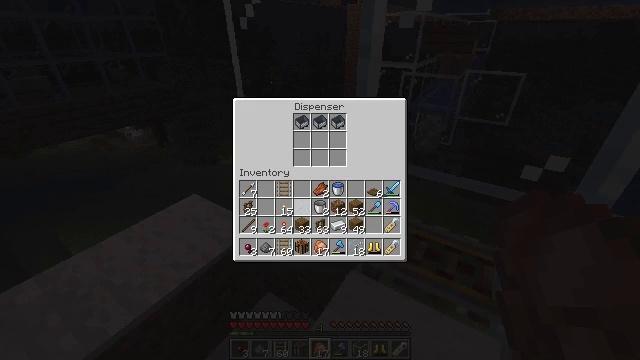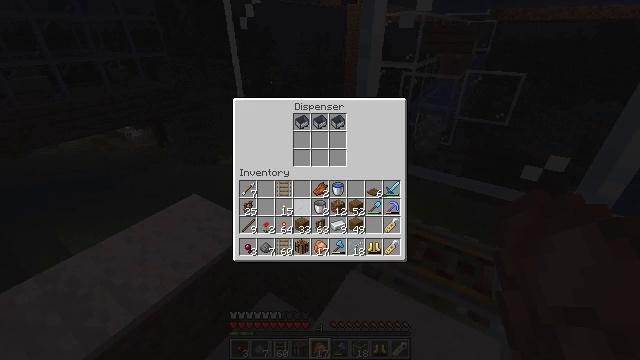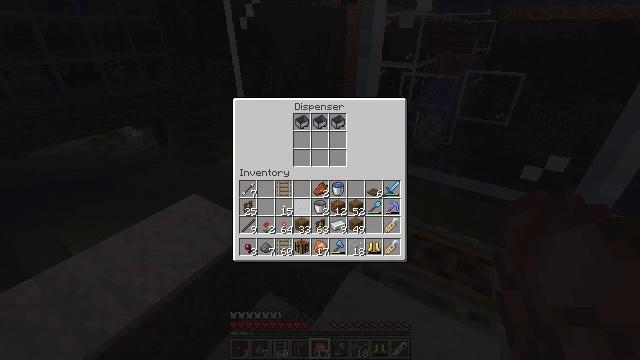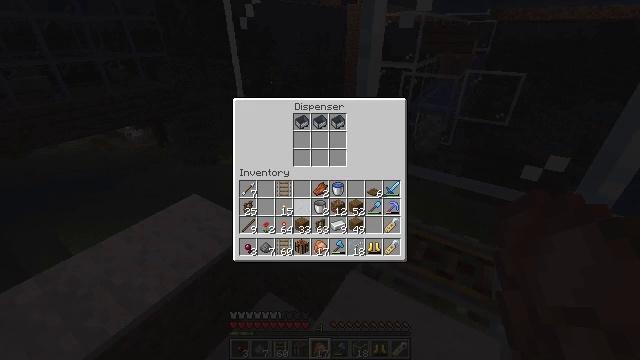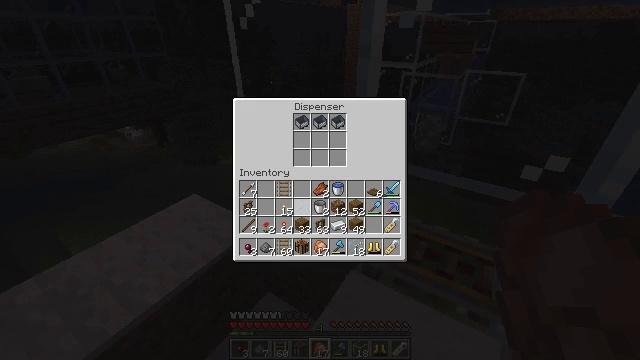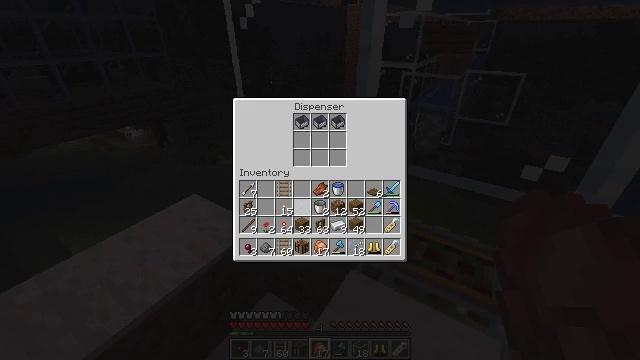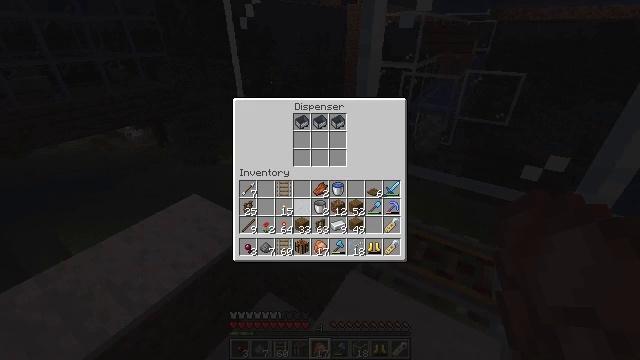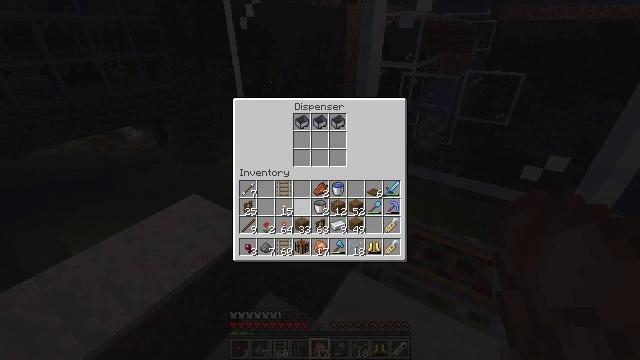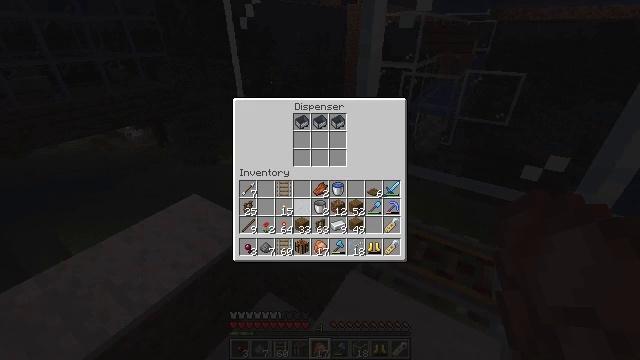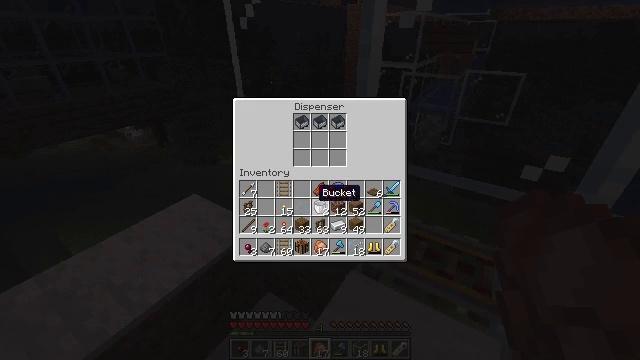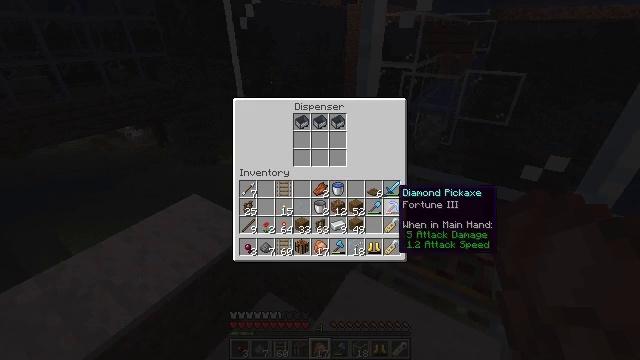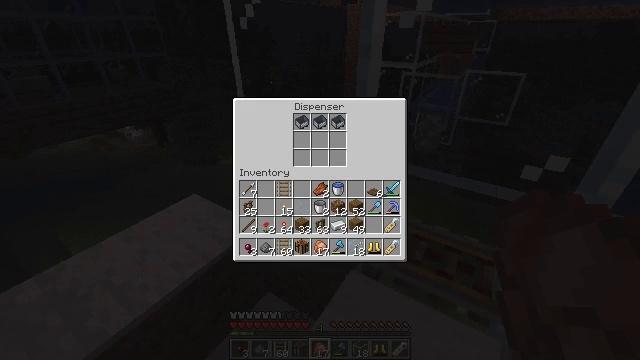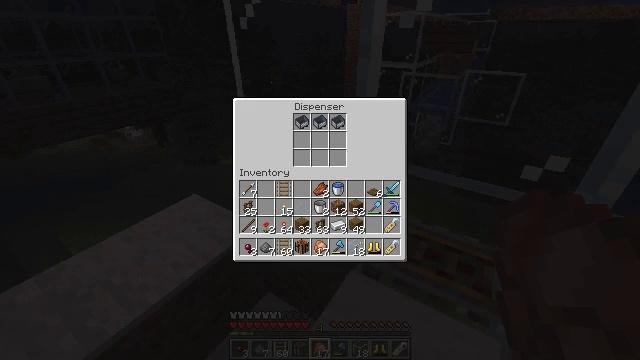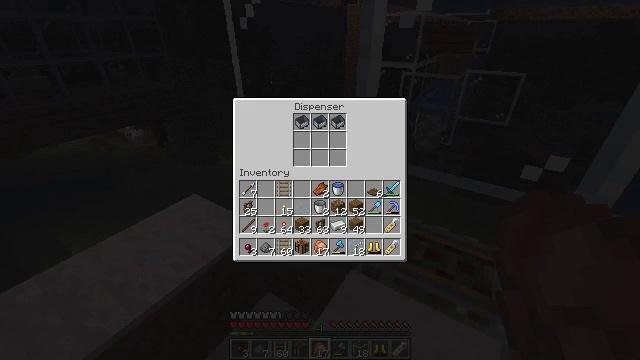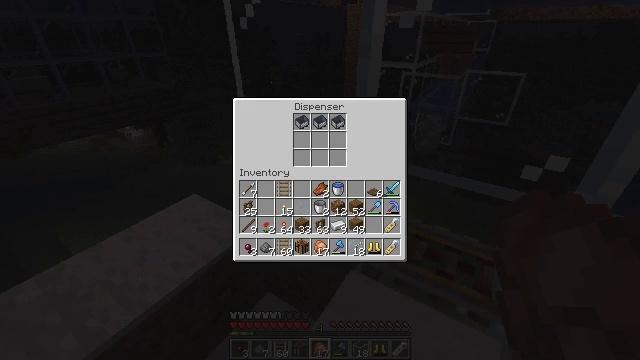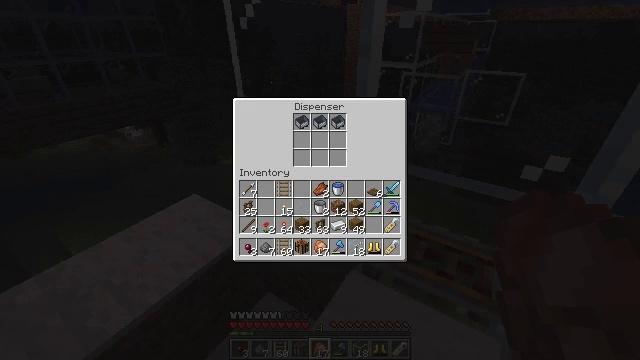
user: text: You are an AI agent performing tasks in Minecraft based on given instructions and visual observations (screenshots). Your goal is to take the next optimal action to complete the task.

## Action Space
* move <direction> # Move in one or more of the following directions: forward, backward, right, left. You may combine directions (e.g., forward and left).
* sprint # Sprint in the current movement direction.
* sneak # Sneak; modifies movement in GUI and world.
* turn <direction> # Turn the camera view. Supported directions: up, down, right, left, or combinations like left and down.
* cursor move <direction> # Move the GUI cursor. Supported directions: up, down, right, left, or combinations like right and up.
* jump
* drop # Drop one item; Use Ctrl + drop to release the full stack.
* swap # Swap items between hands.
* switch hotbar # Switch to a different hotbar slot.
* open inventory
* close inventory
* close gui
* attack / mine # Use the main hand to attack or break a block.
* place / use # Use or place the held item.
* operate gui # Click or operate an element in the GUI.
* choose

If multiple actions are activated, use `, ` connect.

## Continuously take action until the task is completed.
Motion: motion action
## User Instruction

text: Remove the glass to use the space.
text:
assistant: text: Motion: no_op
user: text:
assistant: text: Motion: no_op
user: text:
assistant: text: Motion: no_op
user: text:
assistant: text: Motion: no_op
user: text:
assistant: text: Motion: no_op
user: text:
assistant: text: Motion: no_op
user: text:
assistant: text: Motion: no_op
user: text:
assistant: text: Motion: no_op
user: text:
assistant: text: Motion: no_op
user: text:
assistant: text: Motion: cursor move right
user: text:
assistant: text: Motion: cursor move right
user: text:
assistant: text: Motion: cursor move right
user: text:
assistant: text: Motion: no_op
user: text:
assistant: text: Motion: no_op
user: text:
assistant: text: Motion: no_op
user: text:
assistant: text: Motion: no_op
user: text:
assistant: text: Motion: close gui
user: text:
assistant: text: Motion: no_op
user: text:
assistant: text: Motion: turn right
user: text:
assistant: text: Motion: turn right
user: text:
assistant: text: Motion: turn right
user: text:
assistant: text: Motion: turn right
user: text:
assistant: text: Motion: turn right
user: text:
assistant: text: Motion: no_op
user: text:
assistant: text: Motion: no_op
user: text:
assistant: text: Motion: no_op
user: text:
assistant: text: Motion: no_op
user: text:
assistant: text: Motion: no_op
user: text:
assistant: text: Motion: no_op
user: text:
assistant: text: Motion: turn right and up